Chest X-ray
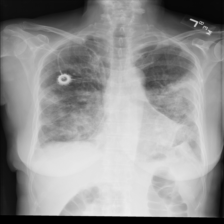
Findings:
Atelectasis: negative
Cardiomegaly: negative
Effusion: negative
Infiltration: negative
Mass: negative
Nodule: negative
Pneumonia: positive
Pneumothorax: negative
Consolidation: negative
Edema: negative
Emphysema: negative
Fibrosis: negative
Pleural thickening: positive
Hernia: negative